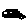
Label: star